Aerial crown-view tile of a tropical tree (Barro Colorado Island, Panama), acquired 20240716:
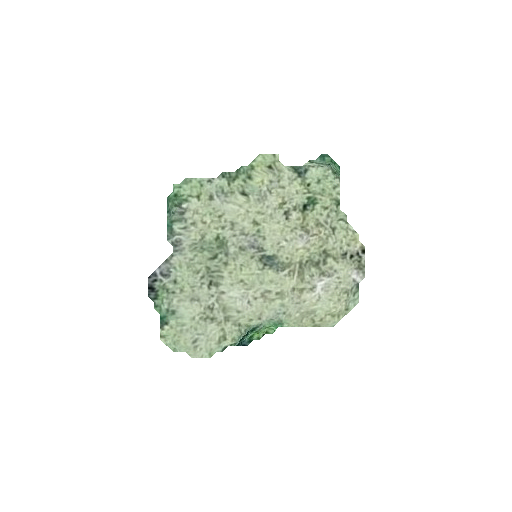
Species: Cordia bicolor
GBIF accepted scientific name: Cordia bicolor
Crown area: 50.141 m²